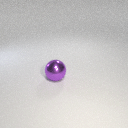
large purple metal sphere